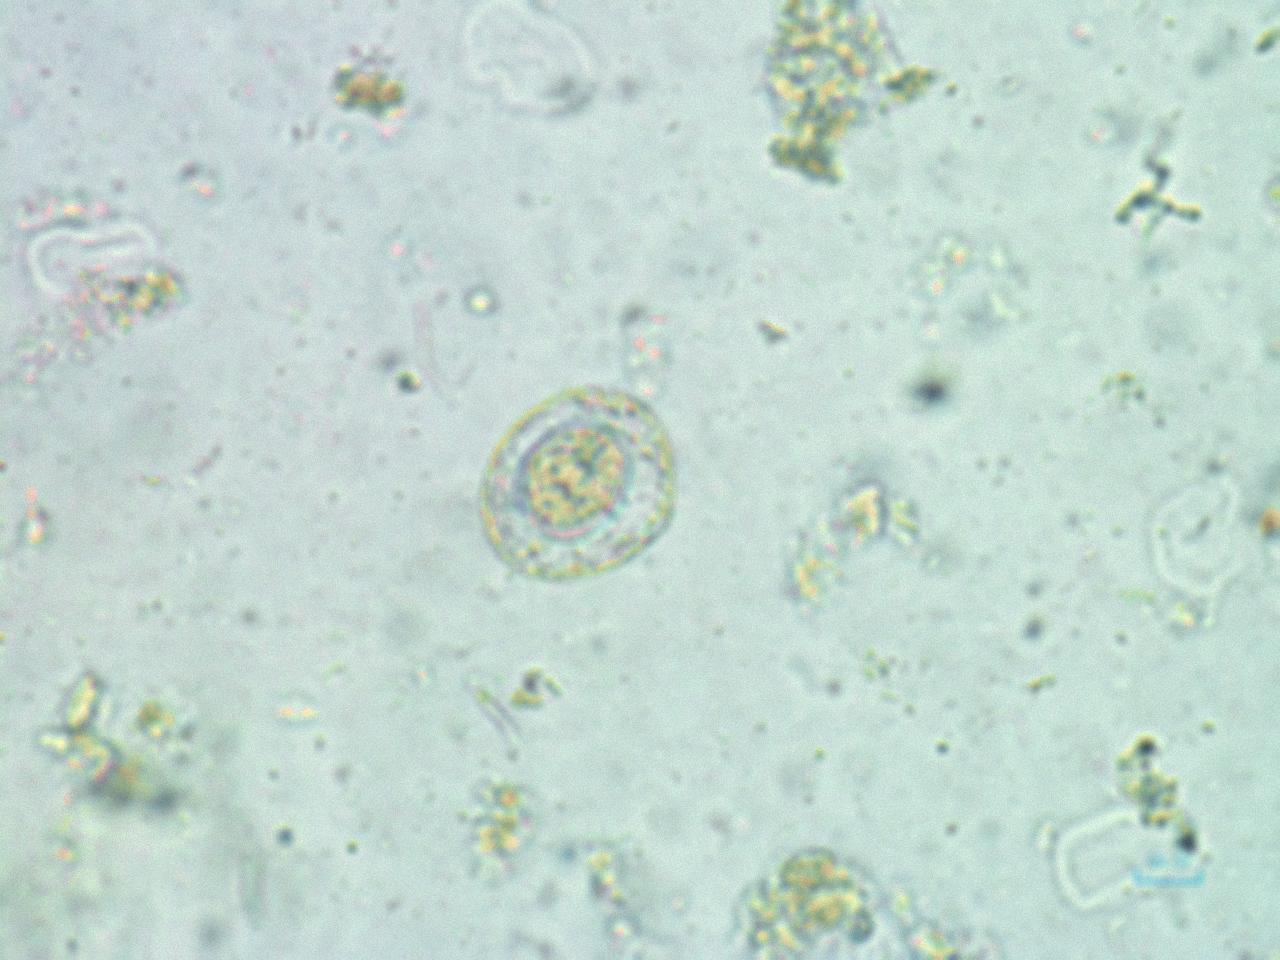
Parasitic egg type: Hymenolepis nana